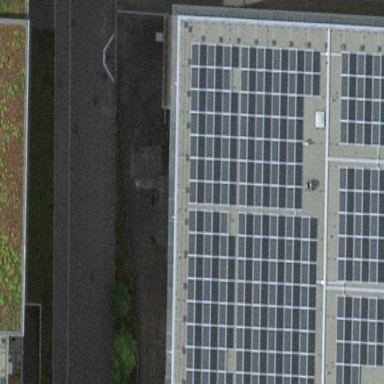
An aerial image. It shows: Industrial building with flat roof. The building is silver in color.